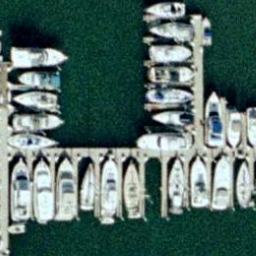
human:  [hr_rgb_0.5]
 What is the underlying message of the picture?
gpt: harbor